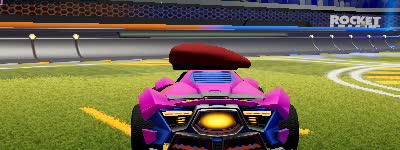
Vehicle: werewolf